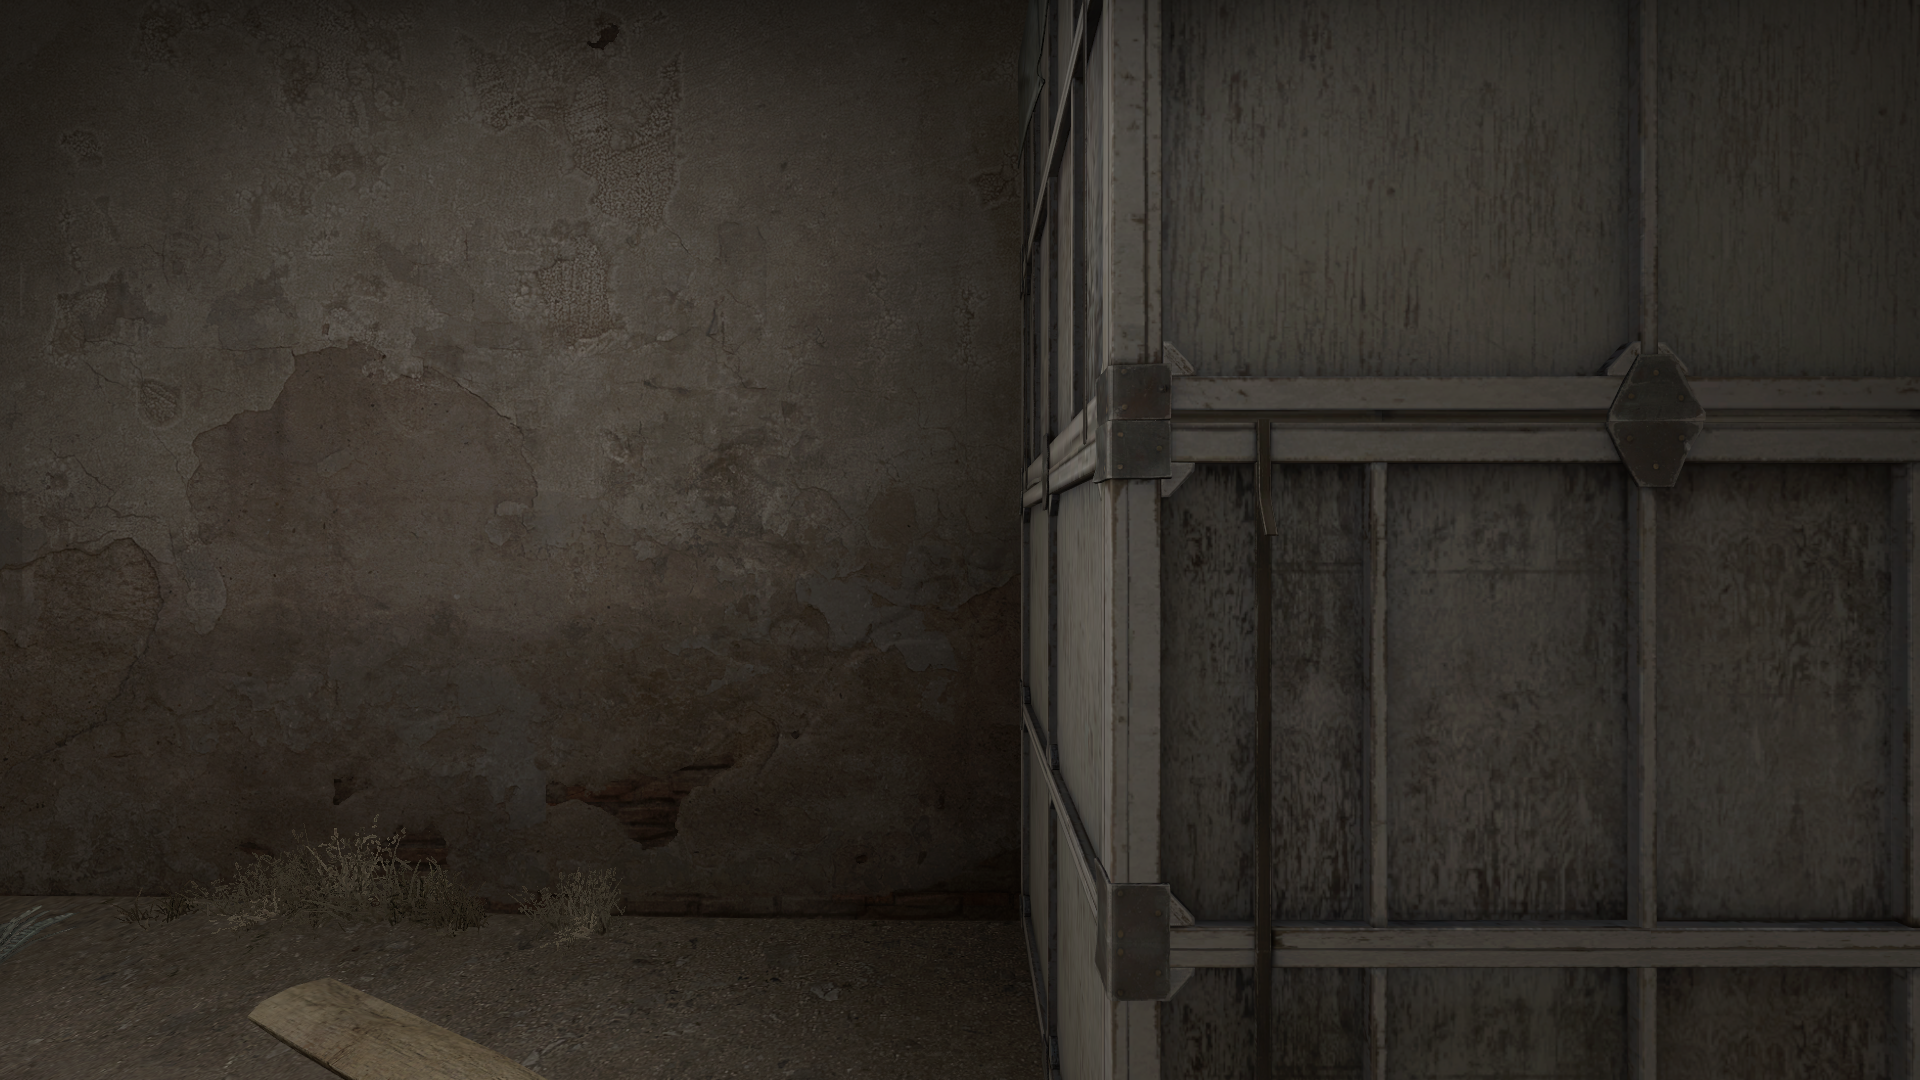
Map: de_dust2